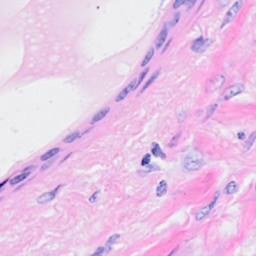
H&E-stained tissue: Breast